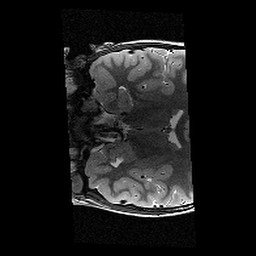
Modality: T2w
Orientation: coronal
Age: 9
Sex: male
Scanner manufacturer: siemens
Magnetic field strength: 3 T
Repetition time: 9.23 s
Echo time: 0.067 s